Question: Page type?
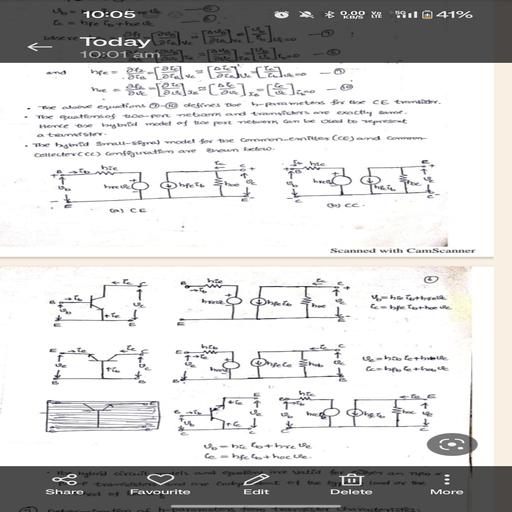
Answer: Handwritten notes